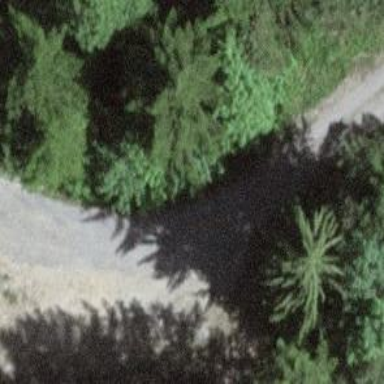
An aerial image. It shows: Culvert tunnel.